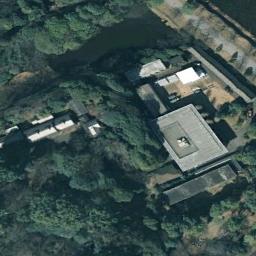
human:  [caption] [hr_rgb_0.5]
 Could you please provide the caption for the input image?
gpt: One side of the palace is the road and the other side is lush woods .

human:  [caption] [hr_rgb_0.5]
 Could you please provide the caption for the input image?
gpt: The palace and a lake is next to the palace and a lake is next to the palace .

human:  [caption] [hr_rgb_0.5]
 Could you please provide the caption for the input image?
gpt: The palace is surrounded by trees .

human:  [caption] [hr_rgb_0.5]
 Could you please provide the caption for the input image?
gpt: The palace is surrounded by trees .

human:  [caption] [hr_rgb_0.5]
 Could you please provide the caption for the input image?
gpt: There are many green trees around the palace .